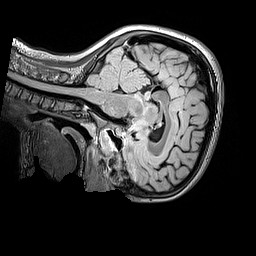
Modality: FLAIR
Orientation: sagittal
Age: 11
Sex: female
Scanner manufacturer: siemens
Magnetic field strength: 3 T
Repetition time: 5 s
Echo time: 0.388 s